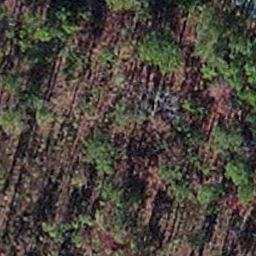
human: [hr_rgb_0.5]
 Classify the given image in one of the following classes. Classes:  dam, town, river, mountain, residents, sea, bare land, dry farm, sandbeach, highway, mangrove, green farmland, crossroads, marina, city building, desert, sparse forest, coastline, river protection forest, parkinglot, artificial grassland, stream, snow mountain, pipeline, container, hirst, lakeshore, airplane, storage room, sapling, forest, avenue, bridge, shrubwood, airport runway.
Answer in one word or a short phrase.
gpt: sapling